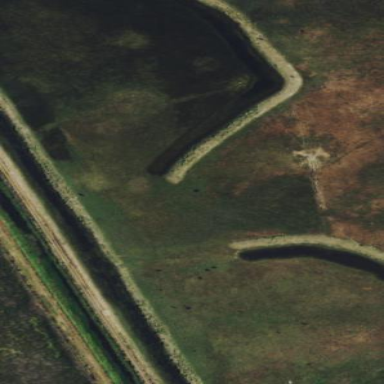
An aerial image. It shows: Swamp in wetland area.